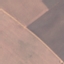
Land use / land cover: AnnualCrop